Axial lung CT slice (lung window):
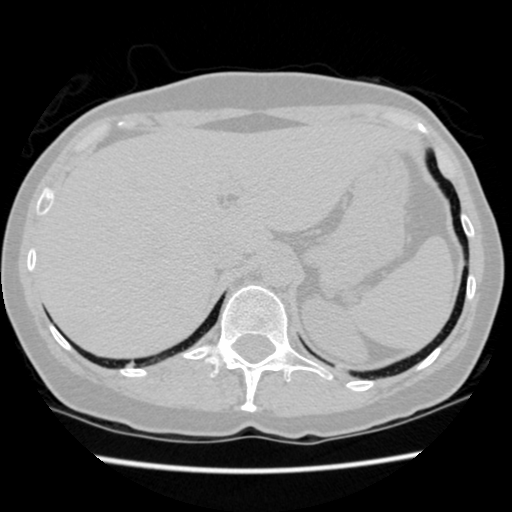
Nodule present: no